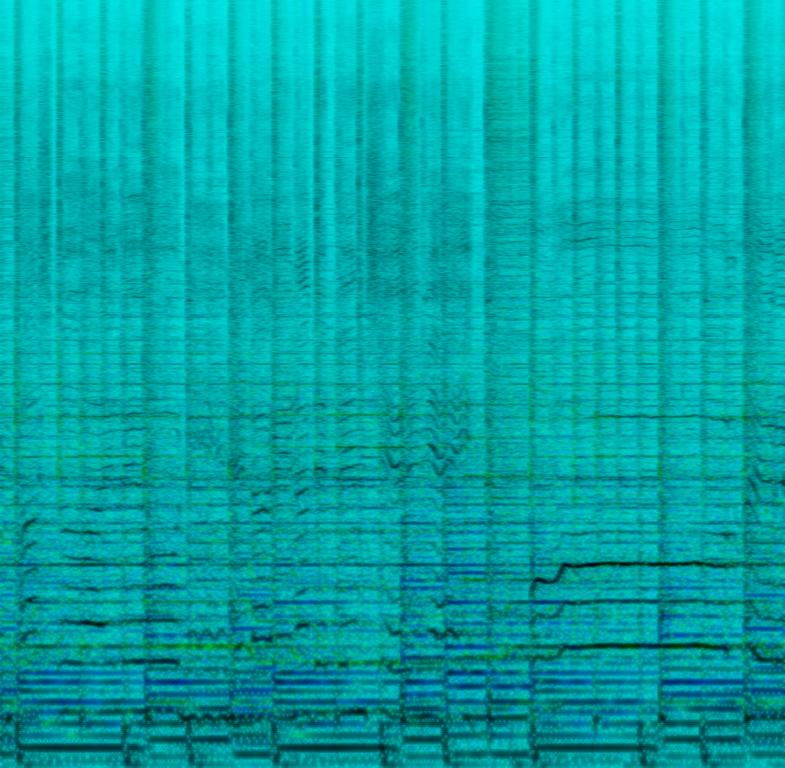
This alternative rock song features a male voice singing in a foreign language. This is accompanied by a percussion playing a simple beat with a compound time signature of 6/8. An acoustic guitar strums chords in the background. An electric guitar plays two note licks. The bass plays the root note and fifth of the chords. The mood of this song is melancholic. This is a moderate tempo song. This song can be played in a movie scene involving a long drive on the highway at night.